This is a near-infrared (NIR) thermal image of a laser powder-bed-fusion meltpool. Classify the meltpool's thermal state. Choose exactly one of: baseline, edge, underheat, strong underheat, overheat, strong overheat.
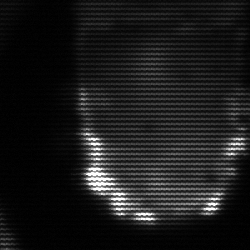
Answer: baseline